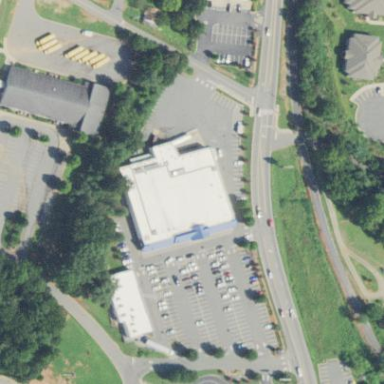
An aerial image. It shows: Retail building housing supermarket.